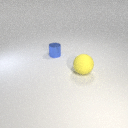
large yellow rubber sphere to the right of small blue metal cylinder